Interaction volume radius: 5 \u00c5
Interaction volume height: 15 \u00c5
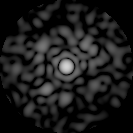
Disorder parameter: 0.8294